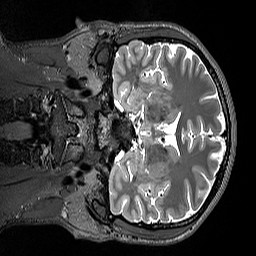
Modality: T2w
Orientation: coronal
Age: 28
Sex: male
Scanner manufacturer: siemens
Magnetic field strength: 3 T
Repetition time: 3.2 s
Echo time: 0.412 s